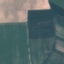
Land use / land cover class: AnnualCrop